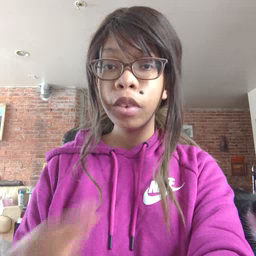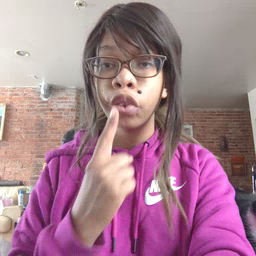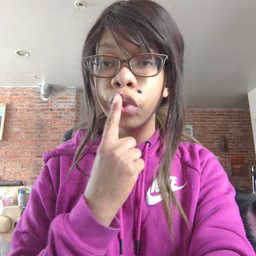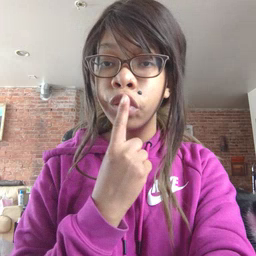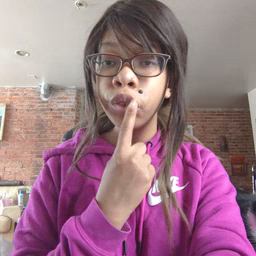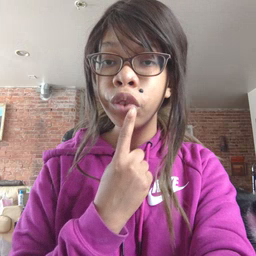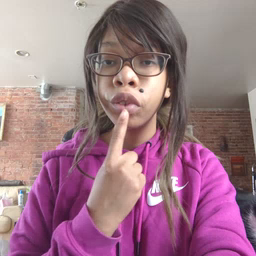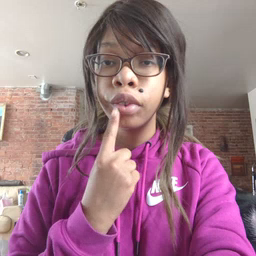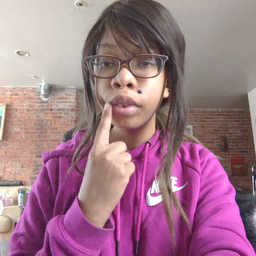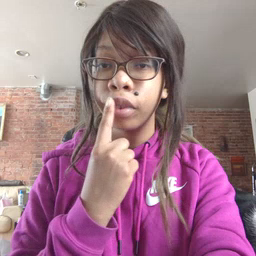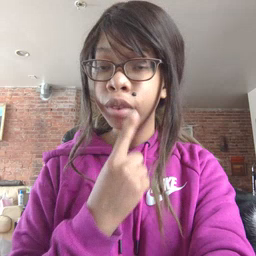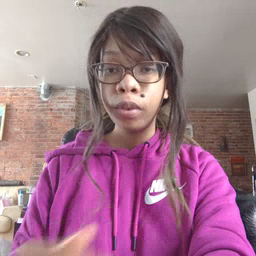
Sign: lips